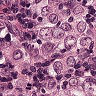
Metastatic tissue present: yes